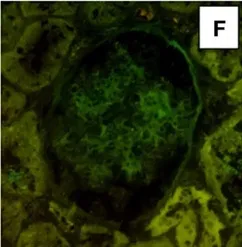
K and lambda -light chain.
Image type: pathology (masson_trichrome)